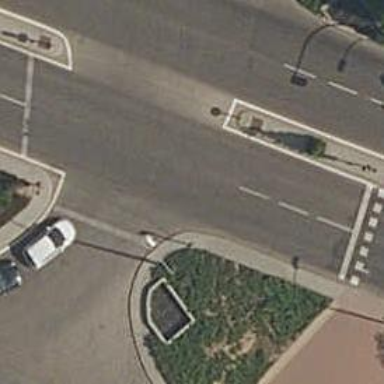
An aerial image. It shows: Road with traffic signals.